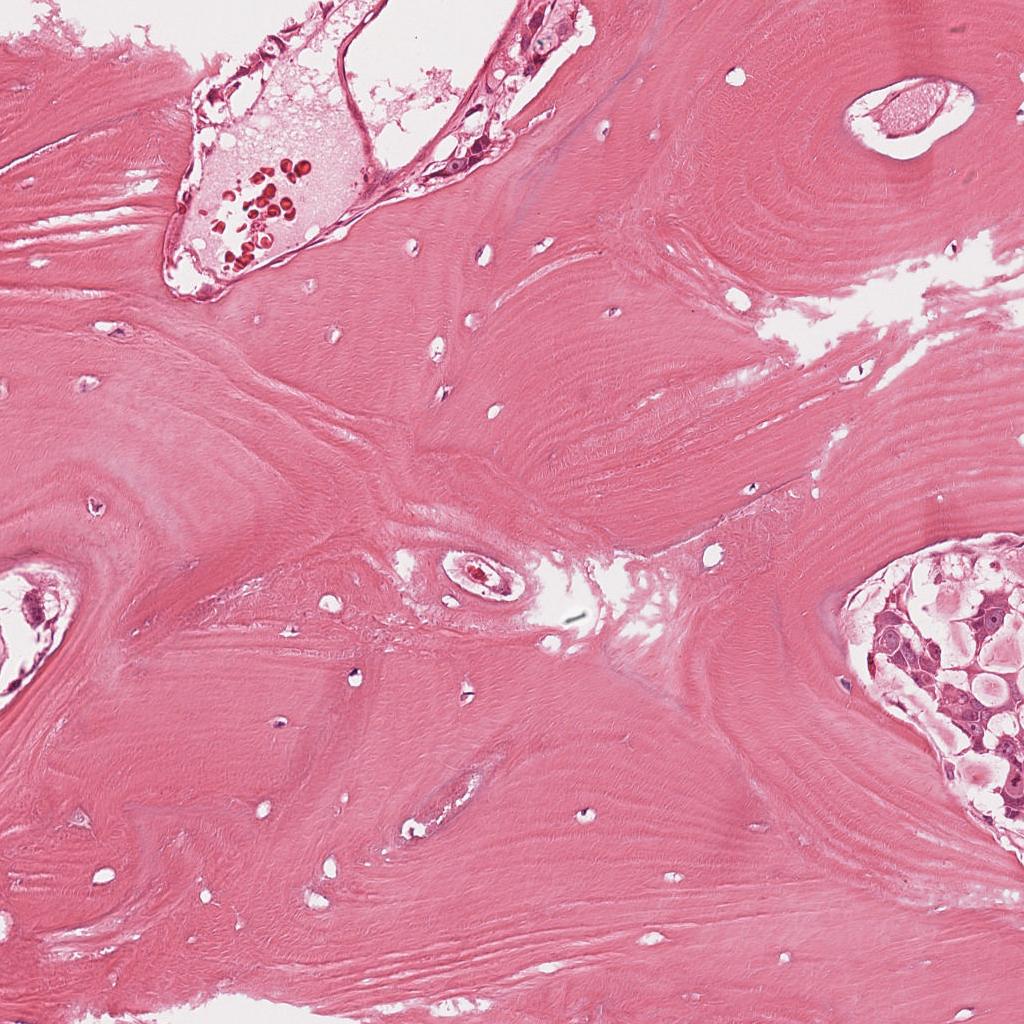
Label: Non-Tumor